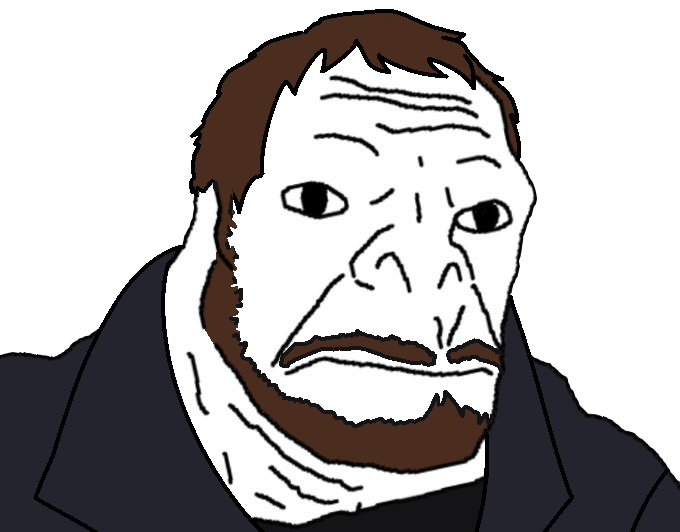
Label: 5_Craig